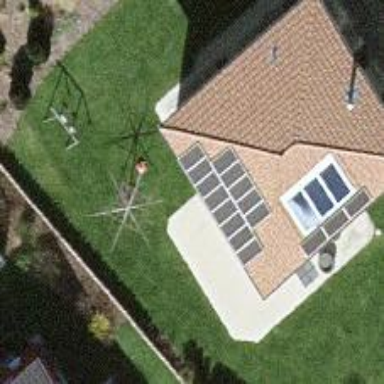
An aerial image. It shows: Simple house.